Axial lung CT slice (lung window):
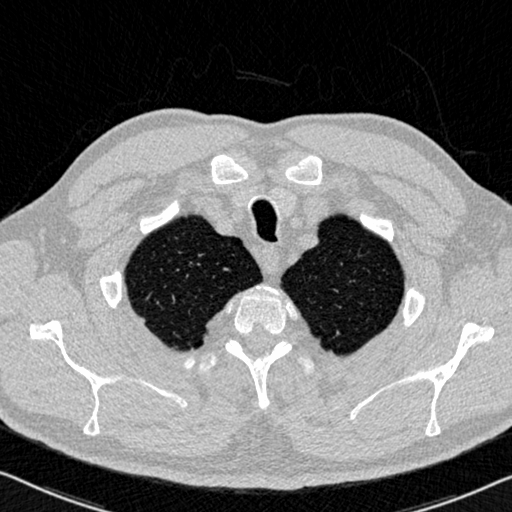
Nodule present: no